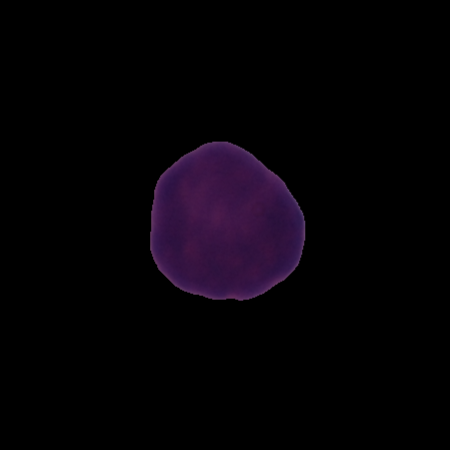
Label: healthy